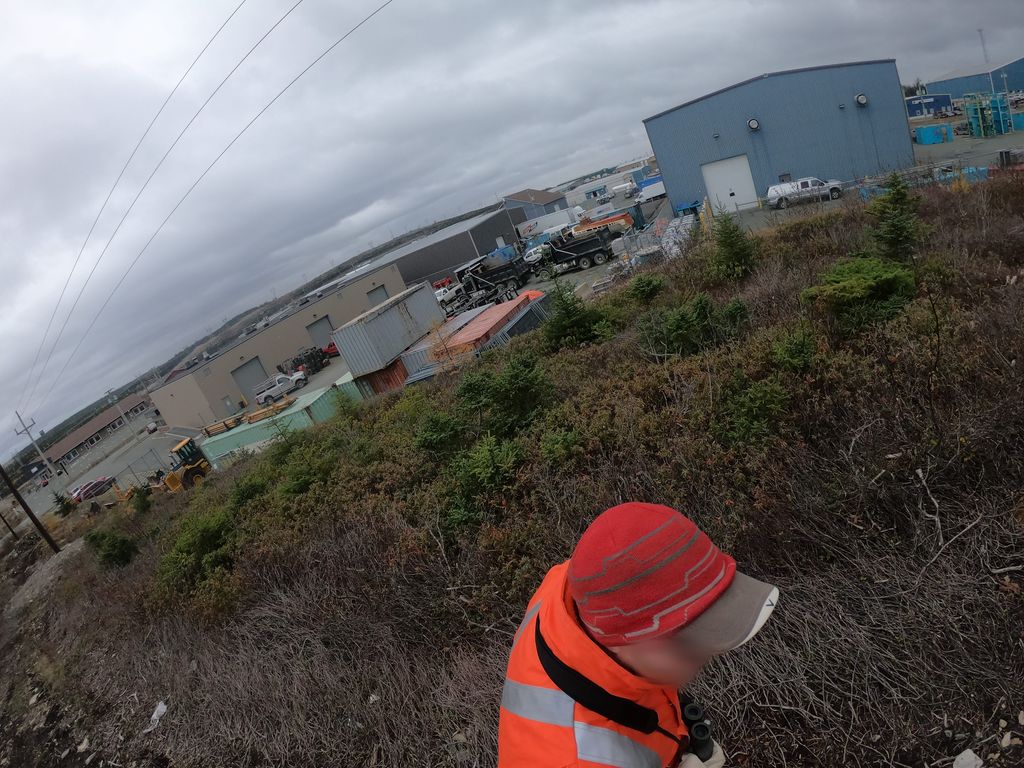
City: st_johns